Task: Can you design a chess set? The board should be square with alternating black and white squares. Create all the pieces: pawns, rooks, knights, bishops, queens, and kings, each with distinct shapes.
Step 1012:
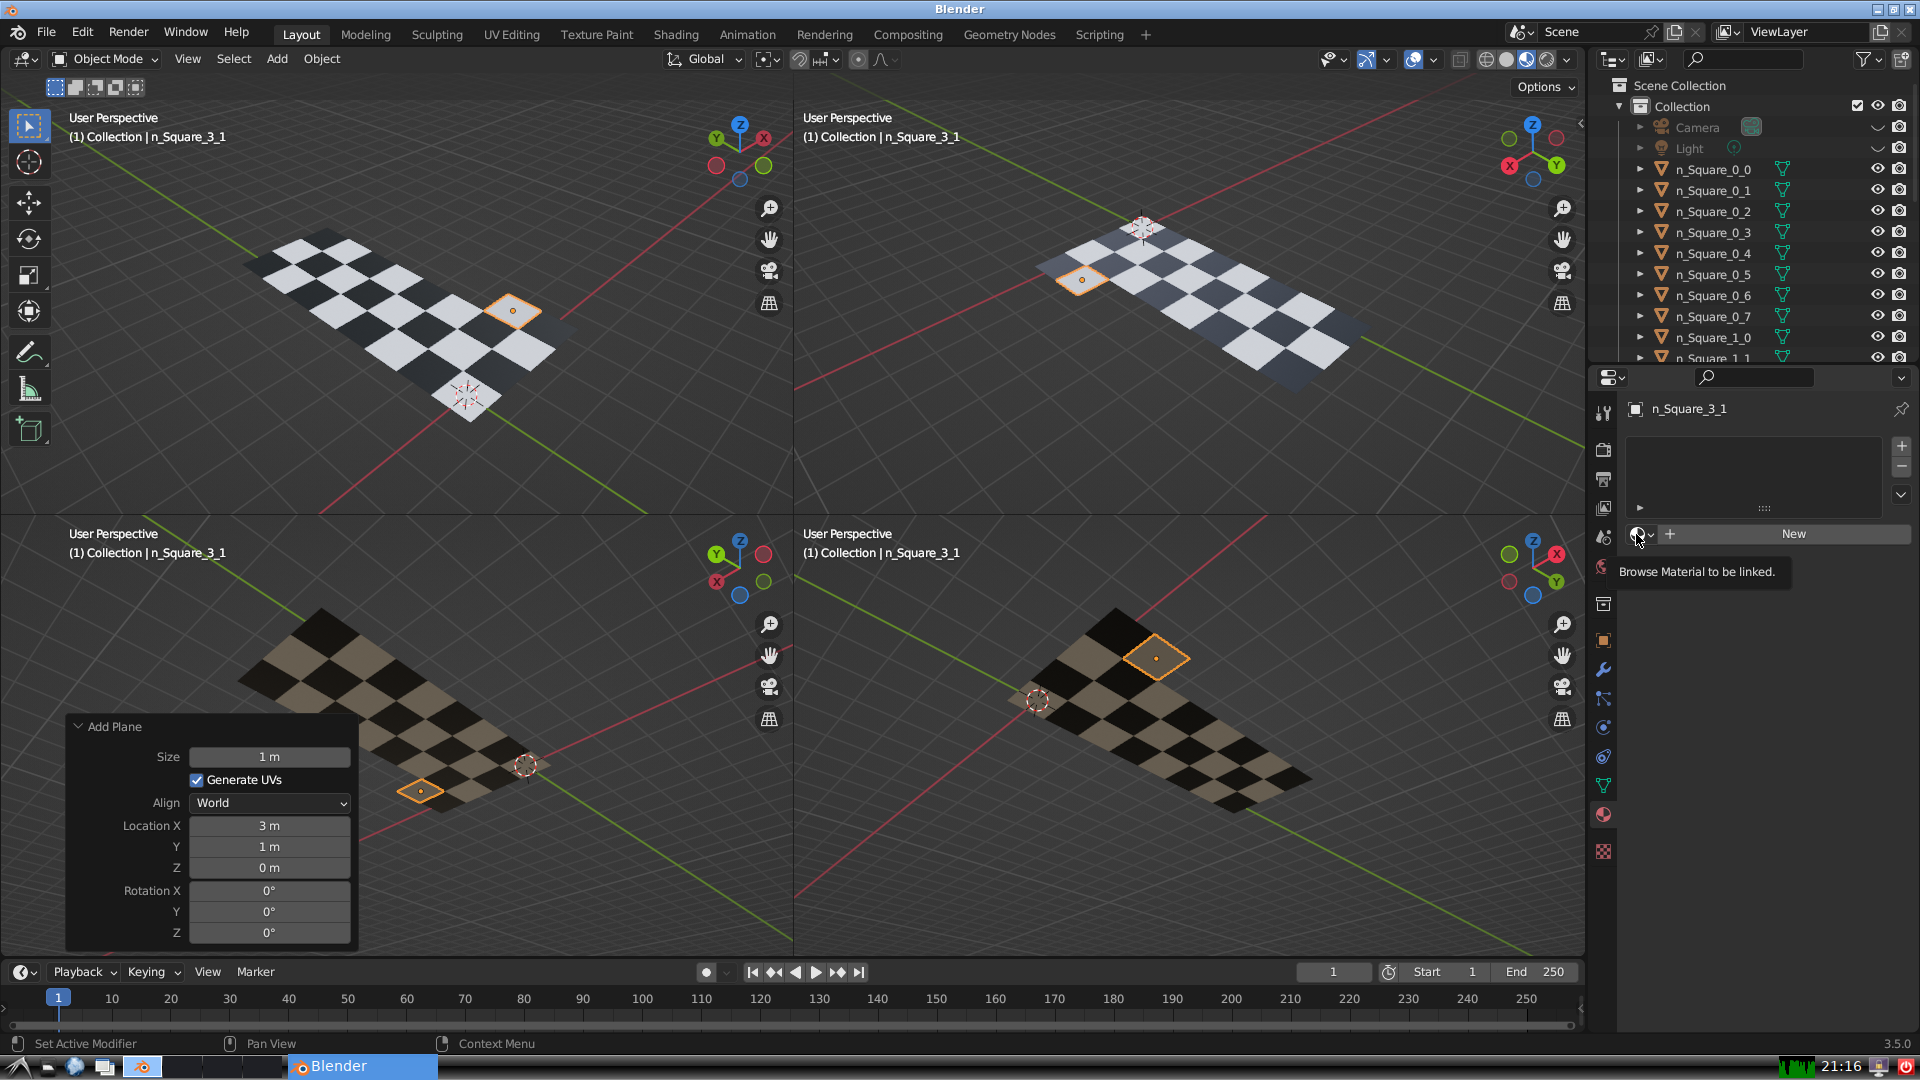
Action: click: no